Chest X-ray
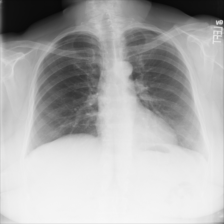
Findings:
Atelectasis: positive
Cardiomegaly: negative
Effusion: negative
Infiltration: negative
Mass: negative
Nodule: negative
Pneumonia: negative
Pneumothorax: positive
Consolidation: negative
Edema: negative
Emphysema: negative
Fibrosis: negative
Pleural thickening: negative
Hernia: negative